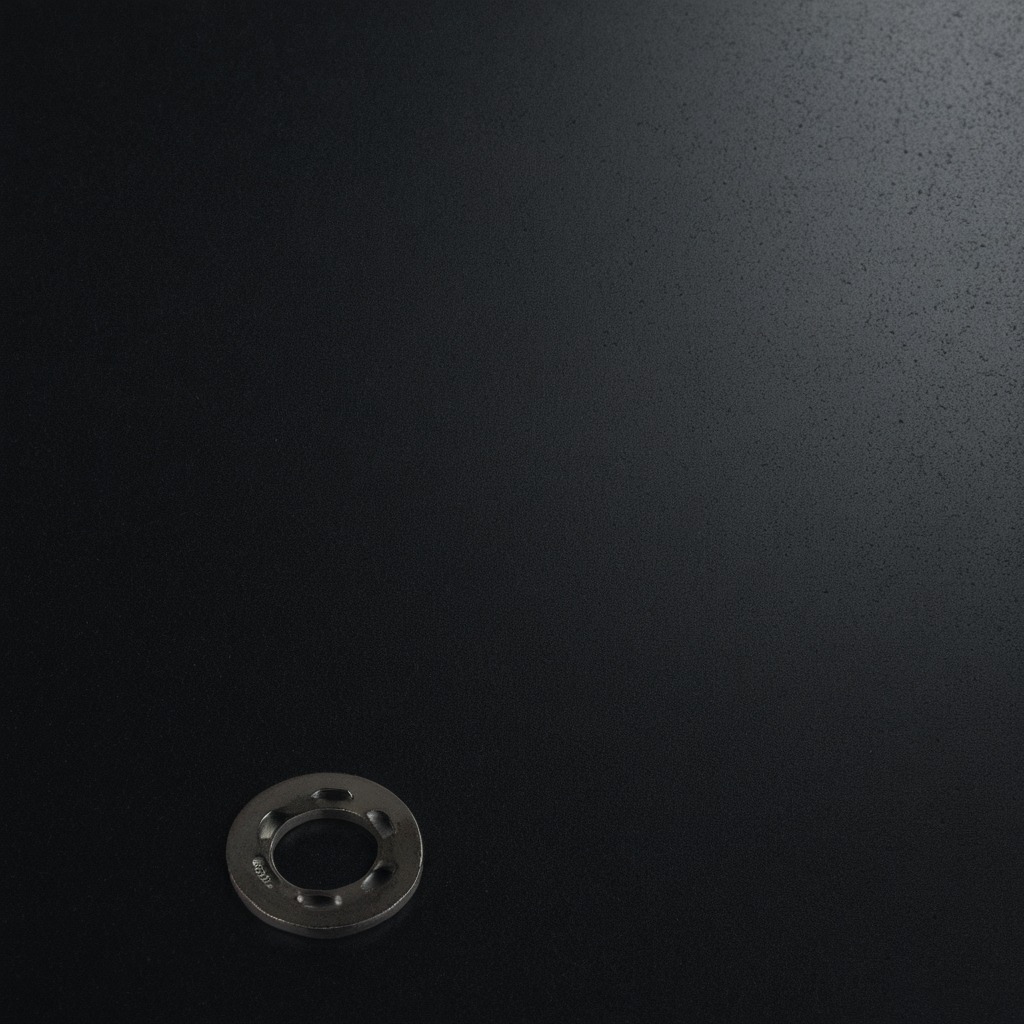
A flat metal washer lies on the clean granite tabletop covered with a black rubber mat inside a workshop at night.